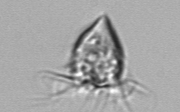
Label: Strombidium_morphotype1